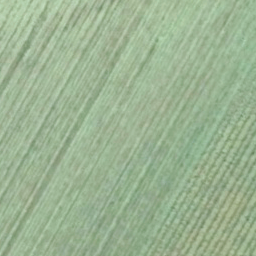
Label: agricultural